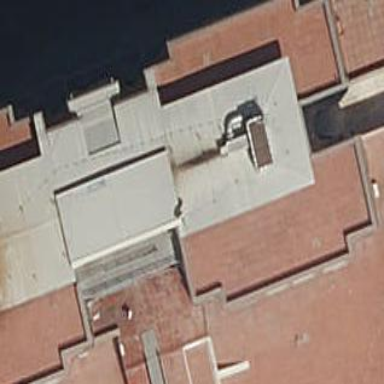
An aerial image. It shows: Part of building.